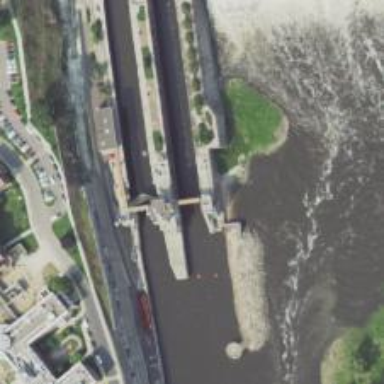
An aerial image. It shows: Lock gate on waterway.